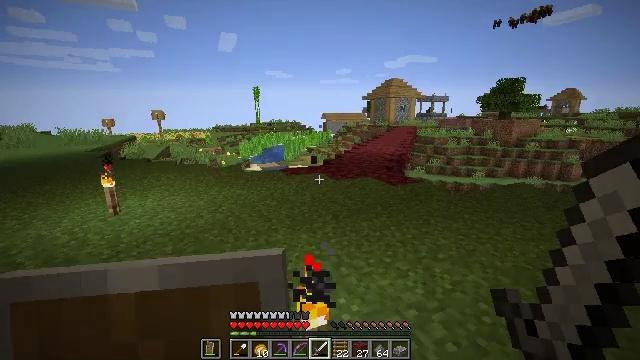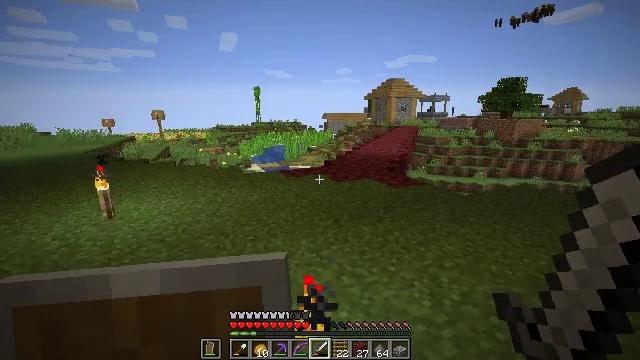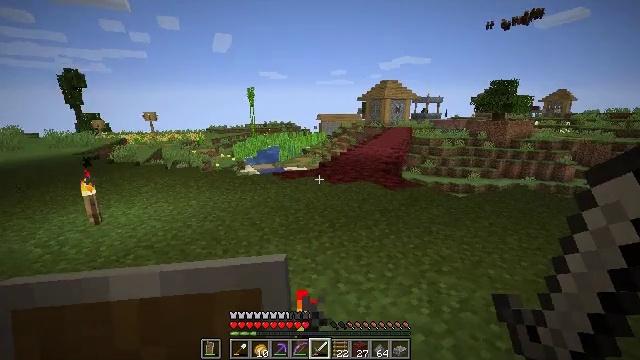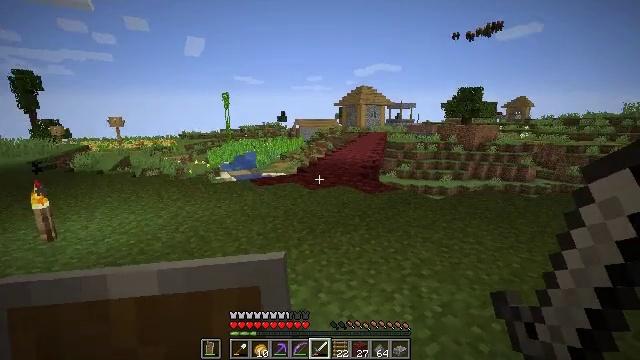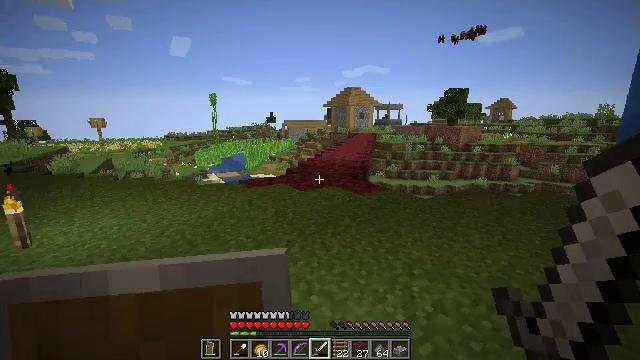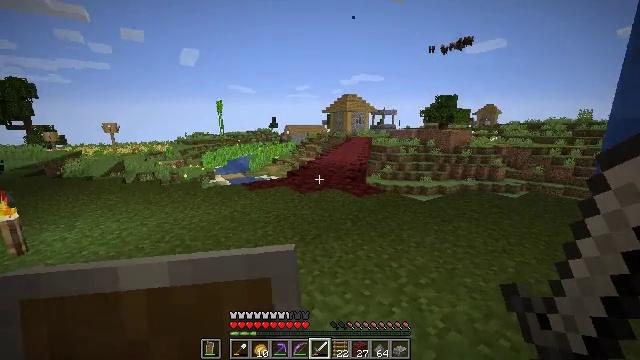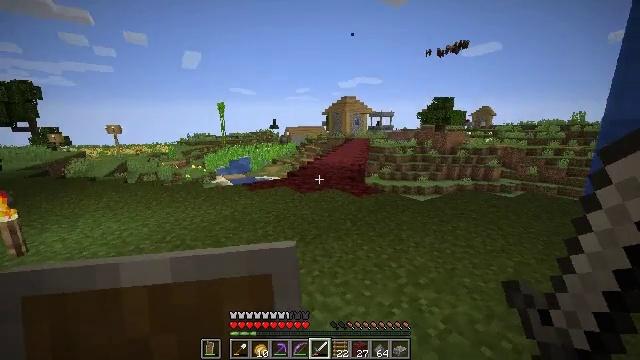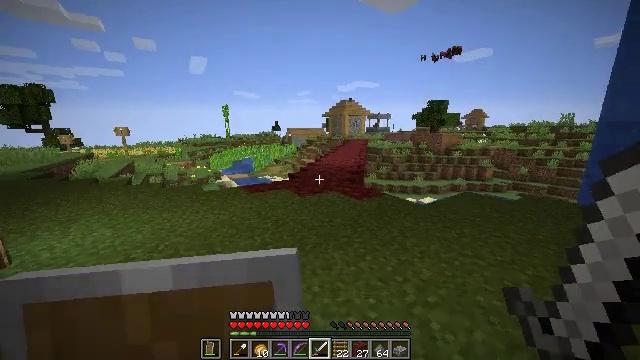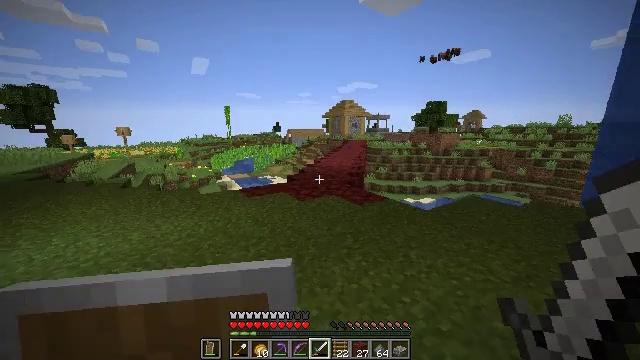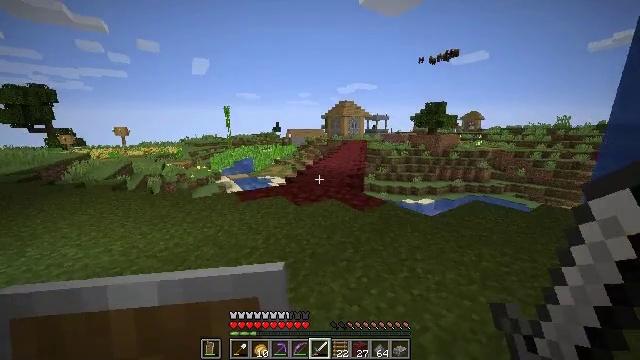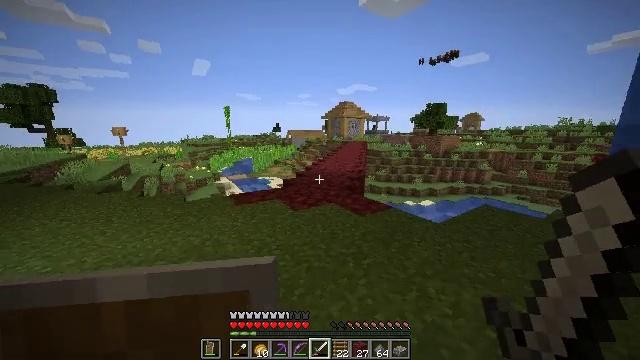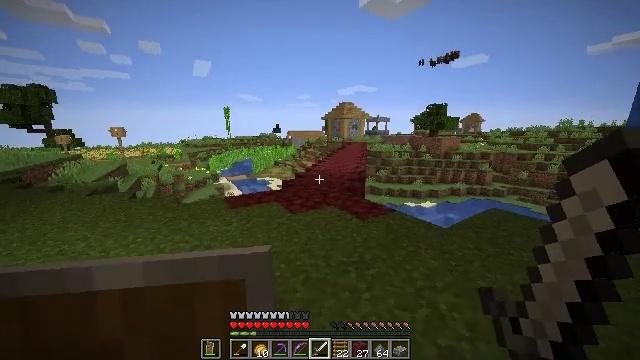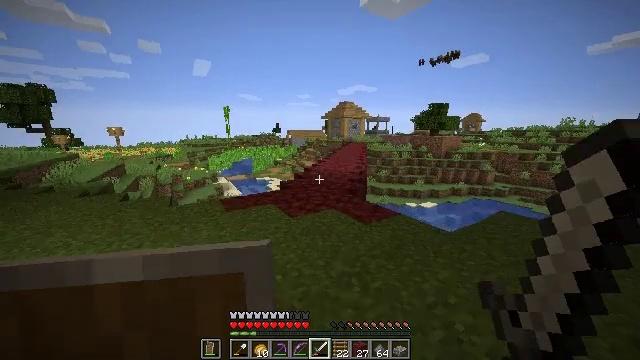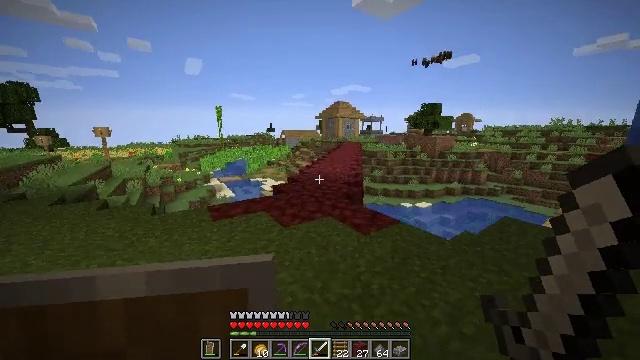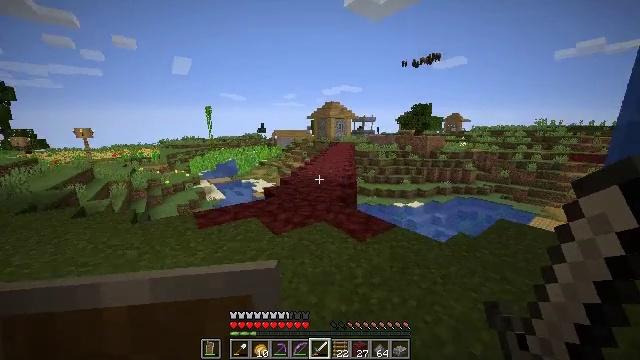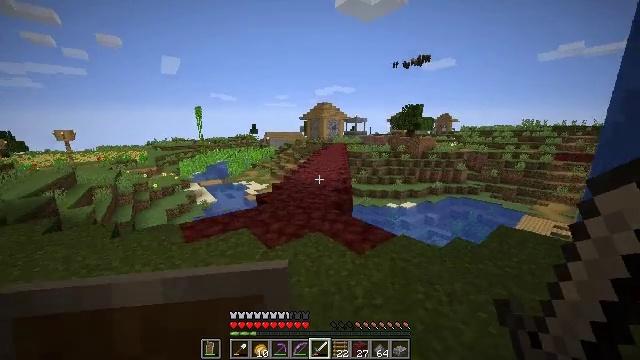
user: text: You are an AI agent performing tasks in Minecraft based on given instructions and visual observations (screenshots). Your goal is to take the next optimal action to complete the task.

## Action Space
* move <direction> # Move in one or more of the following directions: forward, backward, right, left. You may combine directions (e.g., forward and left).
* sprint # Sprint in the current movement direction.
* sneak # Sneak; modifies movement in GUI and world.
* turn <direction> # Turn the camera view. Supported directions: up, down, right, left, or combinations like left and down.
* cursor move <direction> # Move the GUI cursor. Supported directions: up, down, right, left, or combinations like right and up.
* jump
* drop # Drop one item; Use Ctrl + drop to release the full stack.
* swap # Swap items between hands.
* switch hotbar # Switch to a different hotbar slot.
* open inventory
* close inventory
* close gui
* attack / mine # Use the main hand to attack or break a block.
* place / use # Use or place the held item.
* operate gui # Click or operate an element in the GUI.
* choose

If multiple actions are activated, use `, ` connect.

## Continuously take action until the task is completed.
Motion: motion action
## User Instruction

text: Place gunpowder and sand on the crafting grid to craft TNT.
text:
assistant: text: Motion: move forward
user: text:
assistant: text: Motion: turn right
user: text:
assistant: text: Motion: turn right and up
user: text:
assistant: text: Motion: move forward, turn right
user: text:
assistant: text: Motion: move forward
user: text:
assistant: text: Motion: move forward
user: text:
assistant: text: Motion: move forward
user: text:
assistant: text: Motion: move forward
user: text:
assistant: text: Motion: move forward
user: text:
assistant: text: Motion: move forward
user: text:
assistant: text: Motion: move forward
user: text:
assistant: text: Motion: move forward
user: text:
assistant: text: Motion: move forward, turn right
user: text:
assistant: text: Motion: move forward, turn right
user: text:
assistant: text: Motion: move forward, turn right, jump
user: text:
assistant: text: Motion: move forward, jump
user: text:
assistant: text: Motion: move forward, jump
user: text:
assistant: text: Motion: move forward, jump
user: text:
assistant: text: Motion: move forward, turn right, jump
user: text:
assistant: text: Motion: move forward, jump
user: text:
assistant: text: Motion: move forward, jump
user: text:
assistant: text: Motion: move forward, jump
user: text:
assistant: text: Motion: move forward, jump
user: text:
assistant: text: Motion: move forward, jump
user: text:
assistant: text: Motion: move forward, jump
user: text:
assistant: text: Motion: move forward, jump
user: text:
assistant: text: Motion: move forward, jump
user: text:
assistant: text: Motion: move forward, jump
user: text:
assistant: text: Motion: move forward, jump
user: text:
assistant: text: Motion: move forward, jump